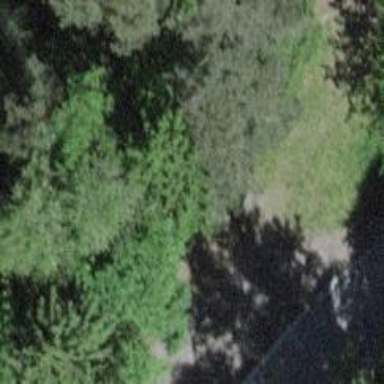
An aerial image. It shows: Brown bench.